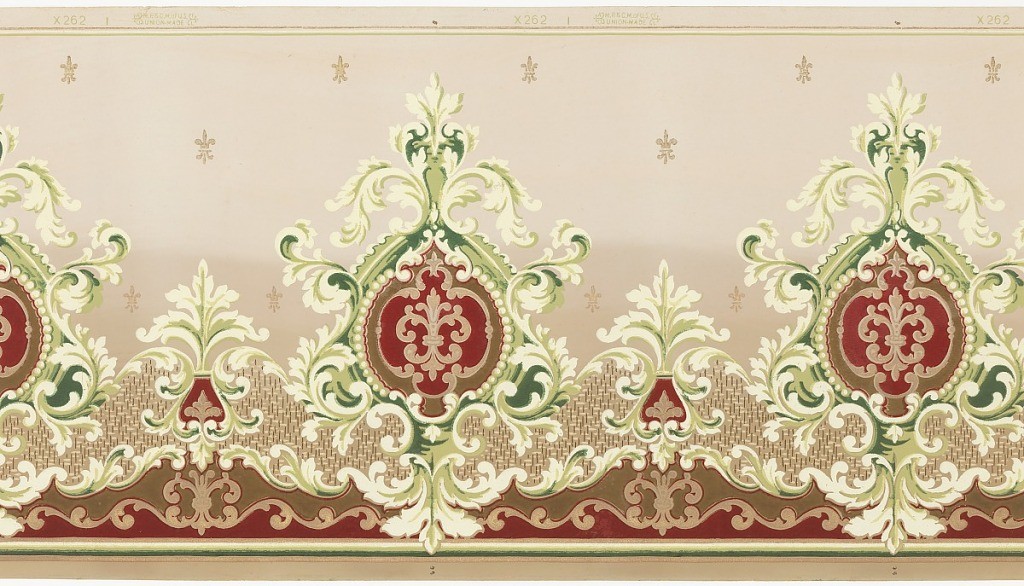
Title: Frieze
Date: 1905–1915
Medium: Machine-printed paper
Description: Alternating large and small green medallions, each having deep red center. Large medallions contain fleur-de-lis. Small fleur-de-lis repeat across background, which shades from darker at the bottom to lighter at top.